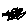
Label: zigzag